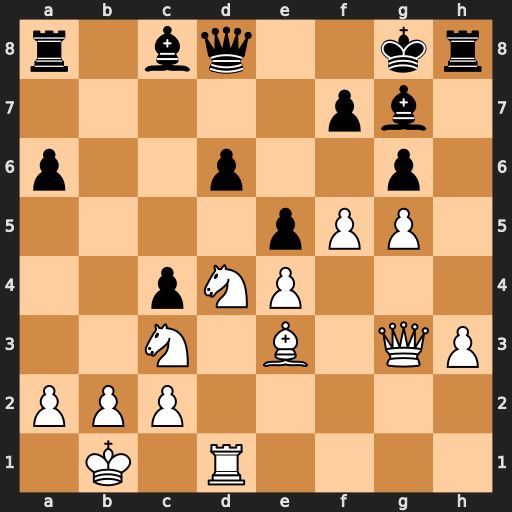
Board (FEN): r1bq2kr/5pb1/p2p2p1/4pPP1/2pNP3/2N1B1QP/PPP5/1K1R4
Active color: w
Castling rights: -
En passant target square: e6
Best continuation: Nc6 Qd7 Nd5